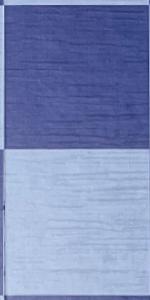
Label: Empty